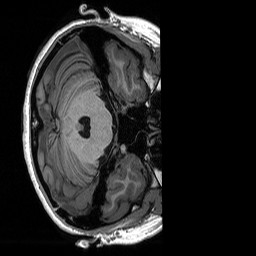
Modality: T1w
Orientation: axial
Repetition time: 8 s
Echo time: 0.066 s